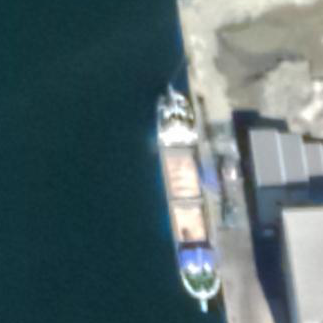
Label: Cargo_ship